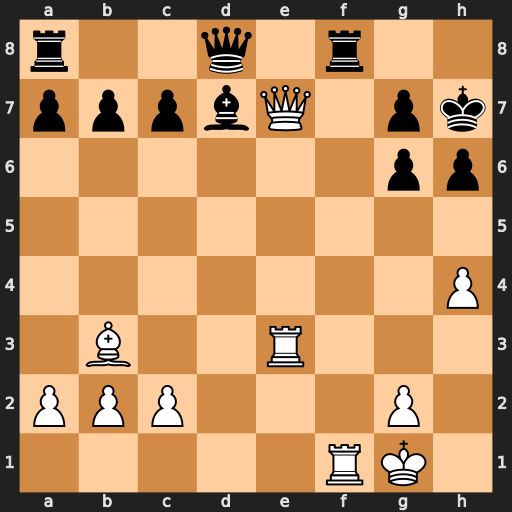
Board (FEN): r2q1r2/pppbQ1pk/6pp/8/7P/1B2R3/PPP3P1/5RK1
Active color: w
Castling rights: -
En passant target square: -
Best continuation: Rxf8 Qxf8 Qxd7